A scalogram of one vibration snapshot from a rotating bearing is shown, computed with a continuous wavelet transform. Diagnose the bearing from this image, choosing from: normal, inner_race, outer_race, ball.
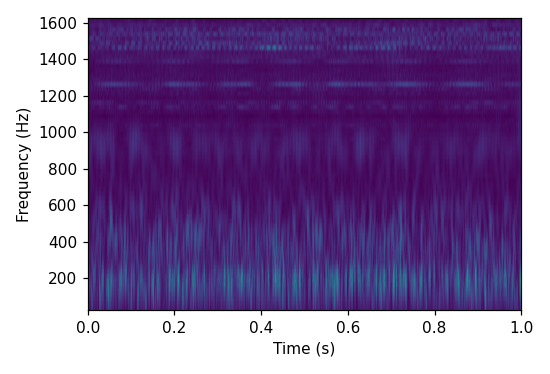
Answer: outer_race